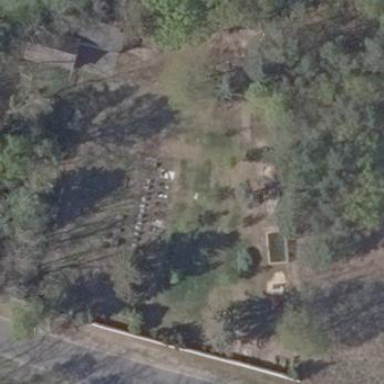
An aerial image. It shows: Cemetery.